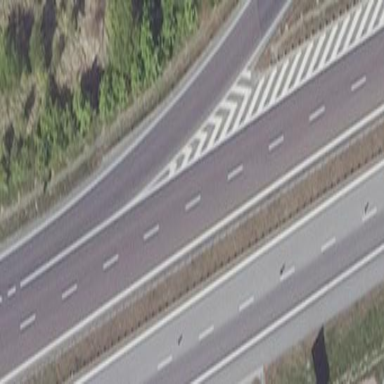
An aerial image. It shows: Y-junction on motorway.